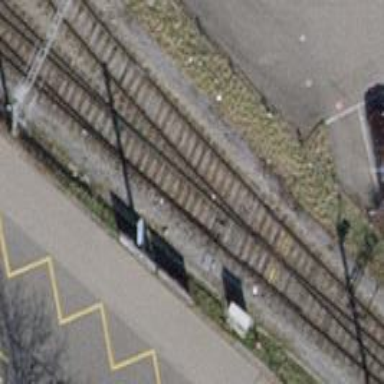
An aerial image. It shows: Single railway track with electrification through contact line.